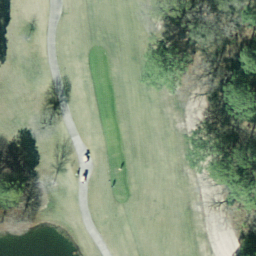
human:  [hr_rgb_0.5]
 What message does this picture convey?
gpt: golf course